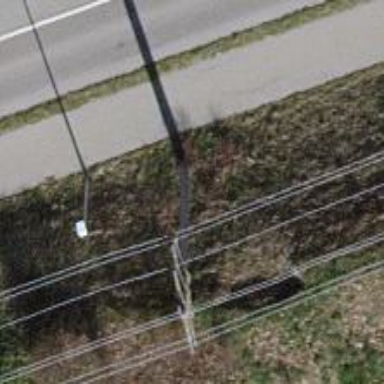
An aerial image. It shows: Concrete power pole.